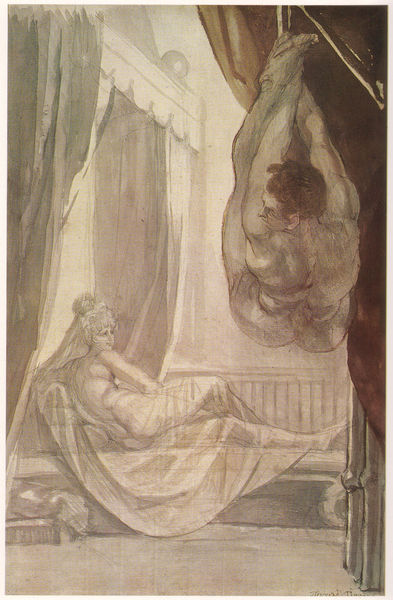
Titel: Brunhilde beobachtet Gunther
Künstler: Johann Heinrich Füssli
Standort: Nottingham
Institution: Castle Museum
Schlagwörter: akt, dunkel, himmel, kopf, körper, mann, nackt, weiß, aquarell, sitzen, braun, frau, frisur, grau, hell, ohr, raum, rücken, schwarz, skizze, zeichnung, zimmer, rot, schleier, schloss, tuch, teppich, arme, vorhang, haare, stoff, stoffe, tücher, decke, paar, krone, beine, fesseln, bein, sofa, liegen, bank, romantik, turner, kissen, gardinen, vorhänge, muskeln, bett, schlafzimmer, geländer, warten, muskulös, spiel, nacktheit, hängen, diwan, balustrade, seil, arsch, sex, entwurf, femme fatale, liege, hängend, sklave, qual, lust, baldachin, aufgehängt, aufhängen, textil, himmelbett, schabracke, fessel, artist, folter, marter, gefesselt, grausam, wartet, hängt, füß, fesselung, gehängt, sexualität, köningin, festgebunden, schaut, masochismus, sado, nängt, sm, bondage